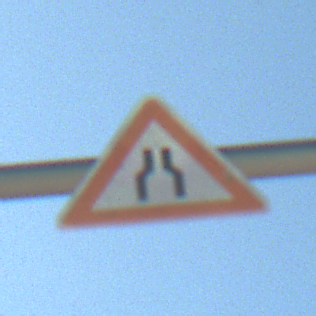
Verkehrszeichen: VerengteFahrbahn
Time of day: MorningAfternoon
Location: Outdoor (Special)
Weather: Clear
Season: NotSpecified
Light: Natural